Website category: phone
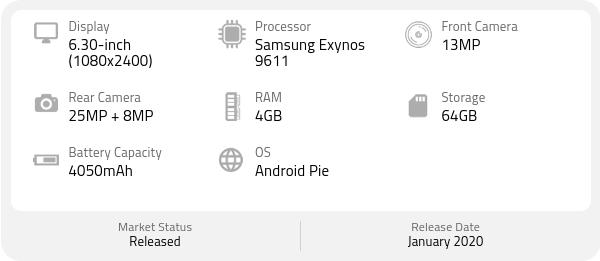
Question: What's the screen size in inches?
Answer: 6.30-inch

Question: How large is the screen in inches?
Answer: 6.30-inch

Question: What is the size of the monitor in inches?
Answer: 6.30-inch

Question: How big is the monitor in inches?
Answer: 6.30-inch

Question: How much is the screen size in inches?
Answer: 6.30-inch

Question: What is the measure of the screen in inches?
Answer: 6.30-inch

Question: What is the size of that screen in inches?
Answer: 6.30-inch

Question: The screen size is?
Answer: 6.30-inch

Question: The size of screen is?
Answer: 6.30-inch

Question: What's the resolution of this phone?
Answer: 1080x2400

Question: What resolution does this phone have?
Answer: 1080x2400

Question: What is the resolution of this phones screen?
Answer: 1080x2400

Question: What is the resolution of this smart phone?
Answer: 1080x2400

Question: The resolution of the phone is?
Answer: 1080x2400

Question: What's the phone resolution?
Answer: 1080x2400

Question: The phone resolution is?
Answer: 1080x2400

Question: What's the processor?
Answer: Samsung Exynos 9611

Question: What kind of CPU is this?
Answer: Samsung Exynos 9611

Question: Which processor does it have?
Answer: Samsung Exynos 9611

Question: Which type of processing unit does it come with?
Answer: Samsung Exynos 9611

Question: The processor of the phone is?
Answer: Samsung Exynos 9611

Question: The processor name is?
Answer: Samsung Exynos 9611

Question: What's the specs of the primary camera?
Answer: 25MP + 8MP

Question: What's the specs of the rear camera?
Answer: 25MP + 8MP

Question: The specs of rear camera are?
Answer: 25MP + 8MP

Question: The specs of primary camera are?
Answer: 25MP + 8MP

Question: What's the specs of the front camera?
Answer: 13MP

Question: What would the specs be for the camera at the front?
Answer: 13MP

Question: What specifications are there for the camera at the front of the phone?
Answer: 13MP

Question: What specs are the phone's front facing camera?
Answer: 13MP

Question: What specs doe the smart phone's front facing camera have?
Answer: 13MP

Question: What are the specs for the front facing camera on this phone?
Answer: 13MP

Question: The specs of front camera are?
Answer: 13MP

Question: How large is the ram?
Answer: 4GB

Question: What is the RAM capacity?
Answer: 4GB

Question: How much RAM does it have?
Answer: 4GB

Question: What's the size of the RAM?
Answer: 4GB

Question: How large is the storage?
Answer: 64GB

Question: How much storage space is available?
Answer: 64GB

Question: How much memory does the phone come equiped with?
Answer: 64GB

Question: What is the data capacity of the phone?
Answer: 64GB

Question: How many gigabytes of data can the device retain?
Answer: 64GB

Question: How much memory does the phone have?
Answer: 64GB

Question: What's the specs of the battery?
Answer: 4050mAh

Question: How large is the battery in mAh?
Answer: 4050mAh

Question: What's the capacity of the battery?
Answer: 4050mAh

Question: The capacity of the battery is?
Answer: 4050mAh

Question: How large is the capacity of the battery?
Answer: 4050mAh

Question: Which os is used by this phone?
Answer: Android Pie

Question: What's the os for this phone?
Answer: Android Pie

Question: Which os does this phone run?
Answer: Android Pie

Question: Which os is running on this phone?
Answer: Android Pie

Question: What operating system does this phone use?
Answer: Android Pie

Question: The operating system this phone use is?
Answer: Android Pie

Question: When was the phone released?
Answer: January 2020

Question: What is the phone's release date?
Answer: January 2020

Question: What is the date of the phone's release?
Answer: January 2020

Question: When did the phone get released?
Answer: January 2020

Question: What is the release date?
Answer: January 2020

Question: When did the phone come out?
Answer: January 2020

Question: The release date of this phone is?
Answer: January 2020